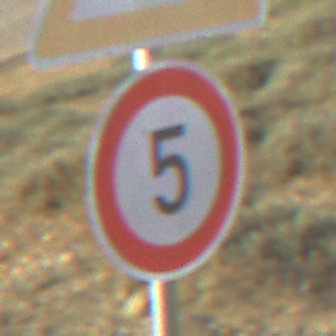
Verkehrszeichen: Geschwindigkeit5
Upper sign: KurveRechts
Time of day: MorningAfternoon
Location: Outdoor (Suburban)
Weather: PartlyCloudy
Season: NotSpecified
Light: Natural